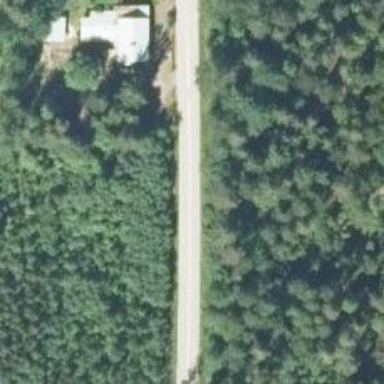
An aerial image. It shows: Tertiary road.